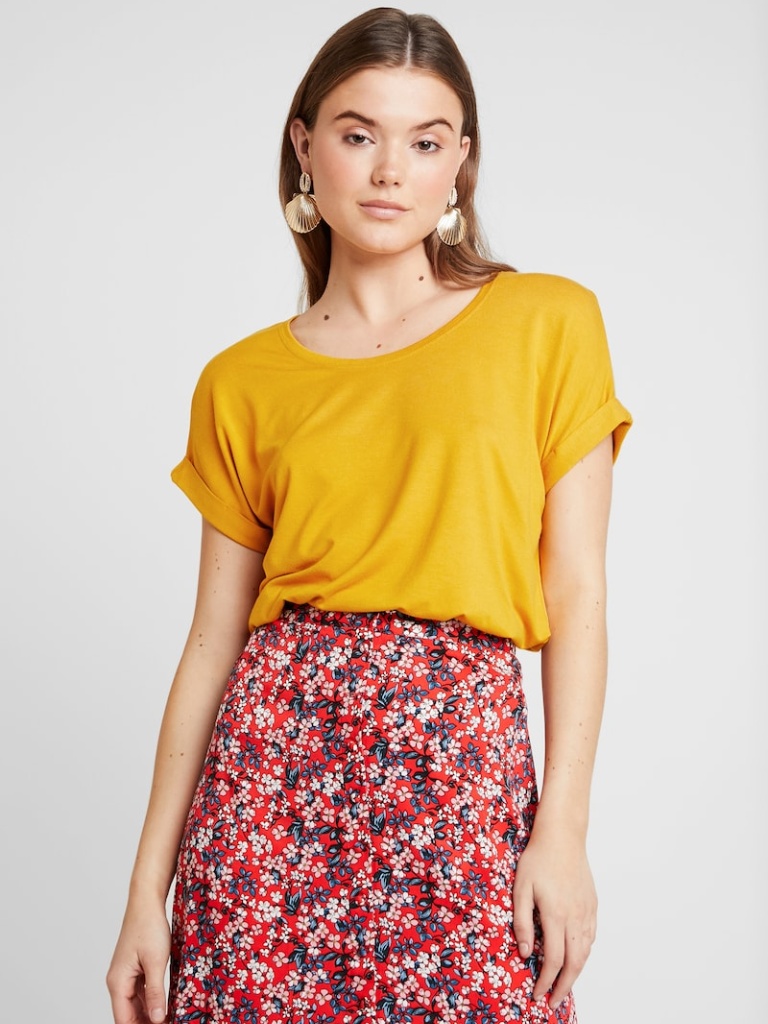
cotton relaxed short sleeve hip length French Tucked crew t-shirt